Current action and preconditions to check: trajectory_clear

Your task: For each precondition in the list above, predict whether it will hold at this action.

Consider the current scene as observed from the mobile robot's camera, and analyze the predicted future states of all dynamic agents (e.g., people, animals, vehicles, or any moving entities) within the NEXT SECOND.

IMPORTANT: Only answer "very likely" if you are absolutely certain—based on strong, clear evidence—that a dynamic agent will violate the precondition in the predicted future state. Do NOT answer "very likely" for unlikely, ambiguous, or low-probability risks.

Ask yourself for each precondition: Is there a high probability, with clear and convincing evidence, that the predicted future states of any dynamic agent will interfere with the predicted future state of the currently executing action within the NEXT SECOND, causing that precondition to fail?

Assess the risk level based on these predictions. Use "likely" or "very likely" if motions create a clear risk of interference.

Use "neutral" or "improbable" if agents are nearby but their predicted paths are clearly diverging or non-conflicting.

Failure Risk Categories: "very improbable", "improbable", "neutral", "likely", "very likely"

Answer Format: Output ONLY the probability_of_failure value from these categories: "very improbable", "improbable", "neutral", "likely", "very likely"

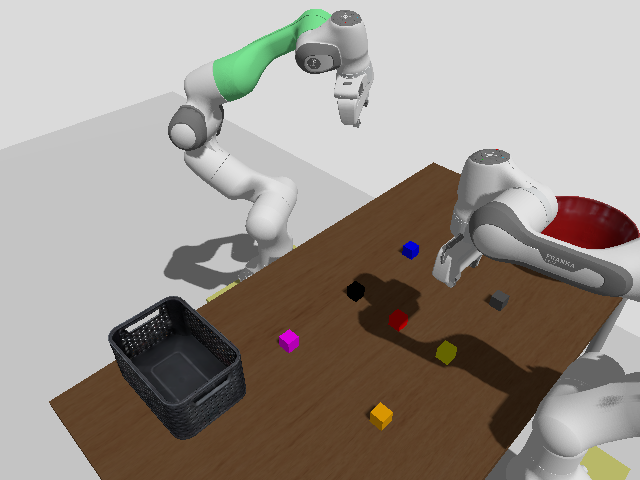

Answer: very improbable